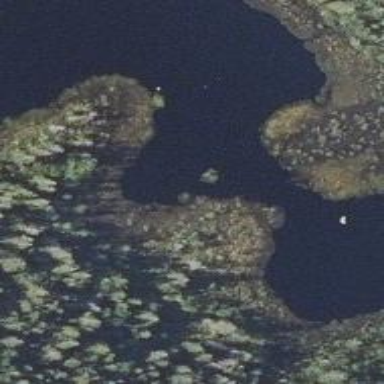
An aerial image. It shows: Serene lake surrounded by nature.